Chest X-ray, PA view. Patient: 34 years old, sex F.
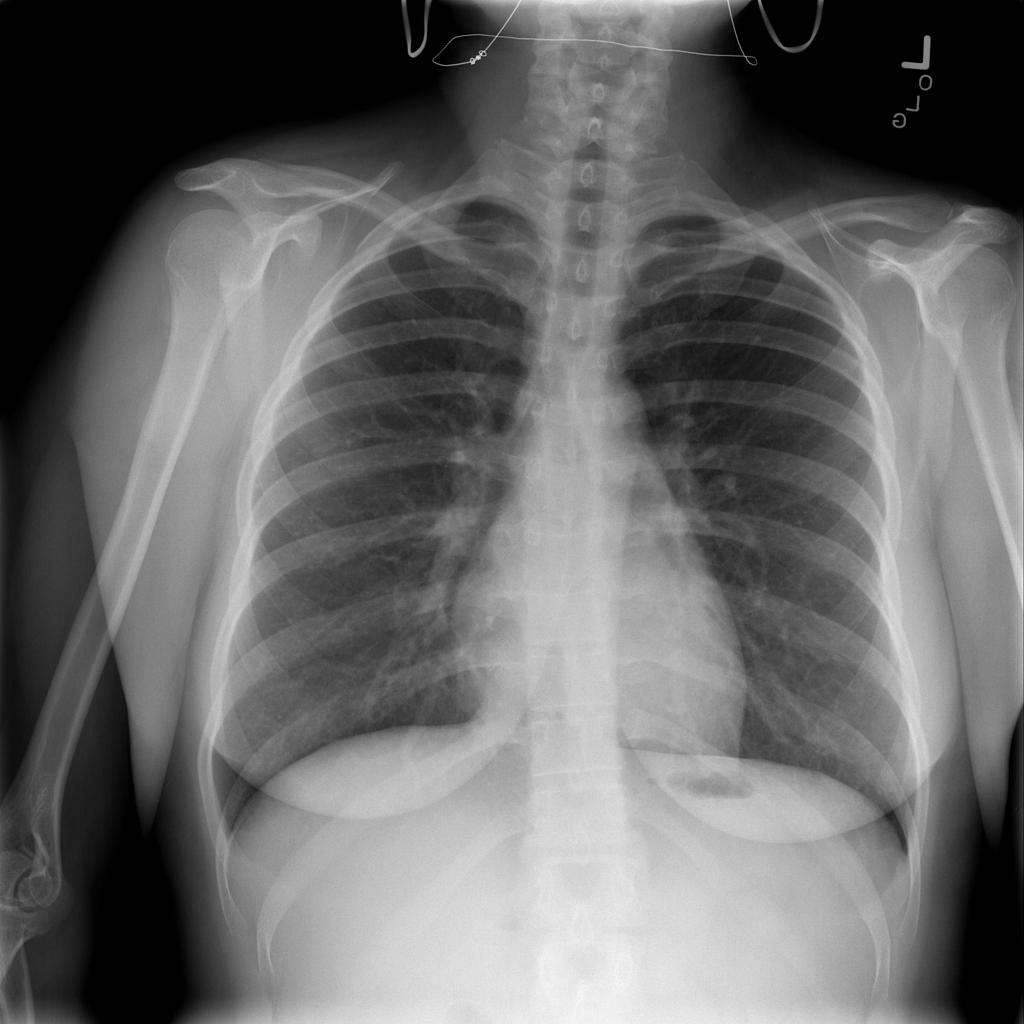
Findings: No Finding